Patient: sex F, age 70
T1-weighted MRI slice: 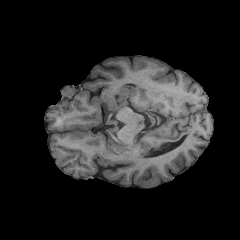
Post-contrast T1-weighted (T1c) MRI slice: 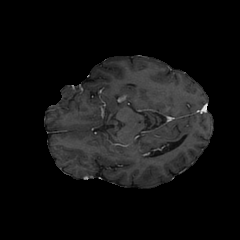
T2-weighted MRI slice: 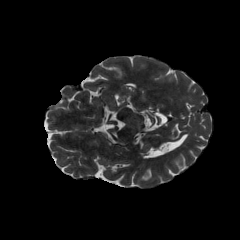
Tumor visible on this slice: no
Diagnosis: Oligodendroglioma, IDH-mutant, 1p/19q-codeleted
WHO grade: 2